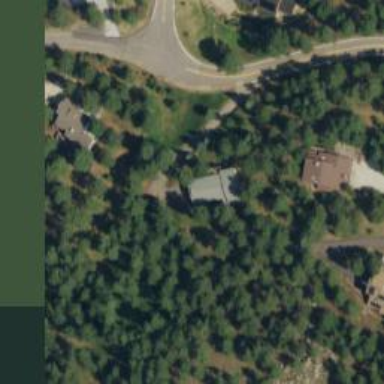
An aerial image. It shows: Driveway.